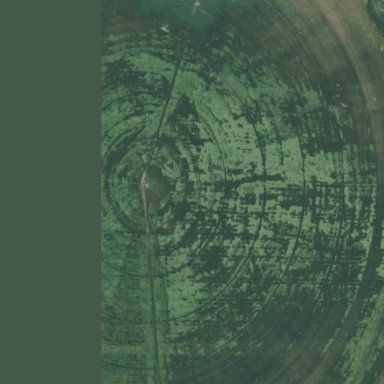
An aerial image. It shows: Farmland with pivot irrigation system.